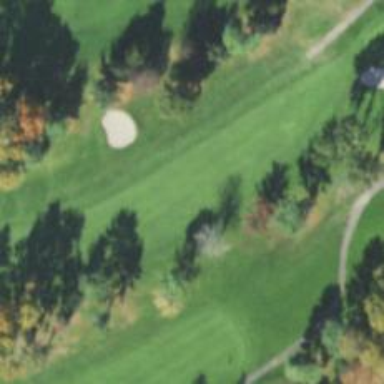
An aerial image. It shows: Golf hole.